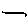
Label: line